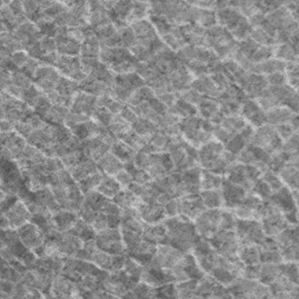
Label: frost